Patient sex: M
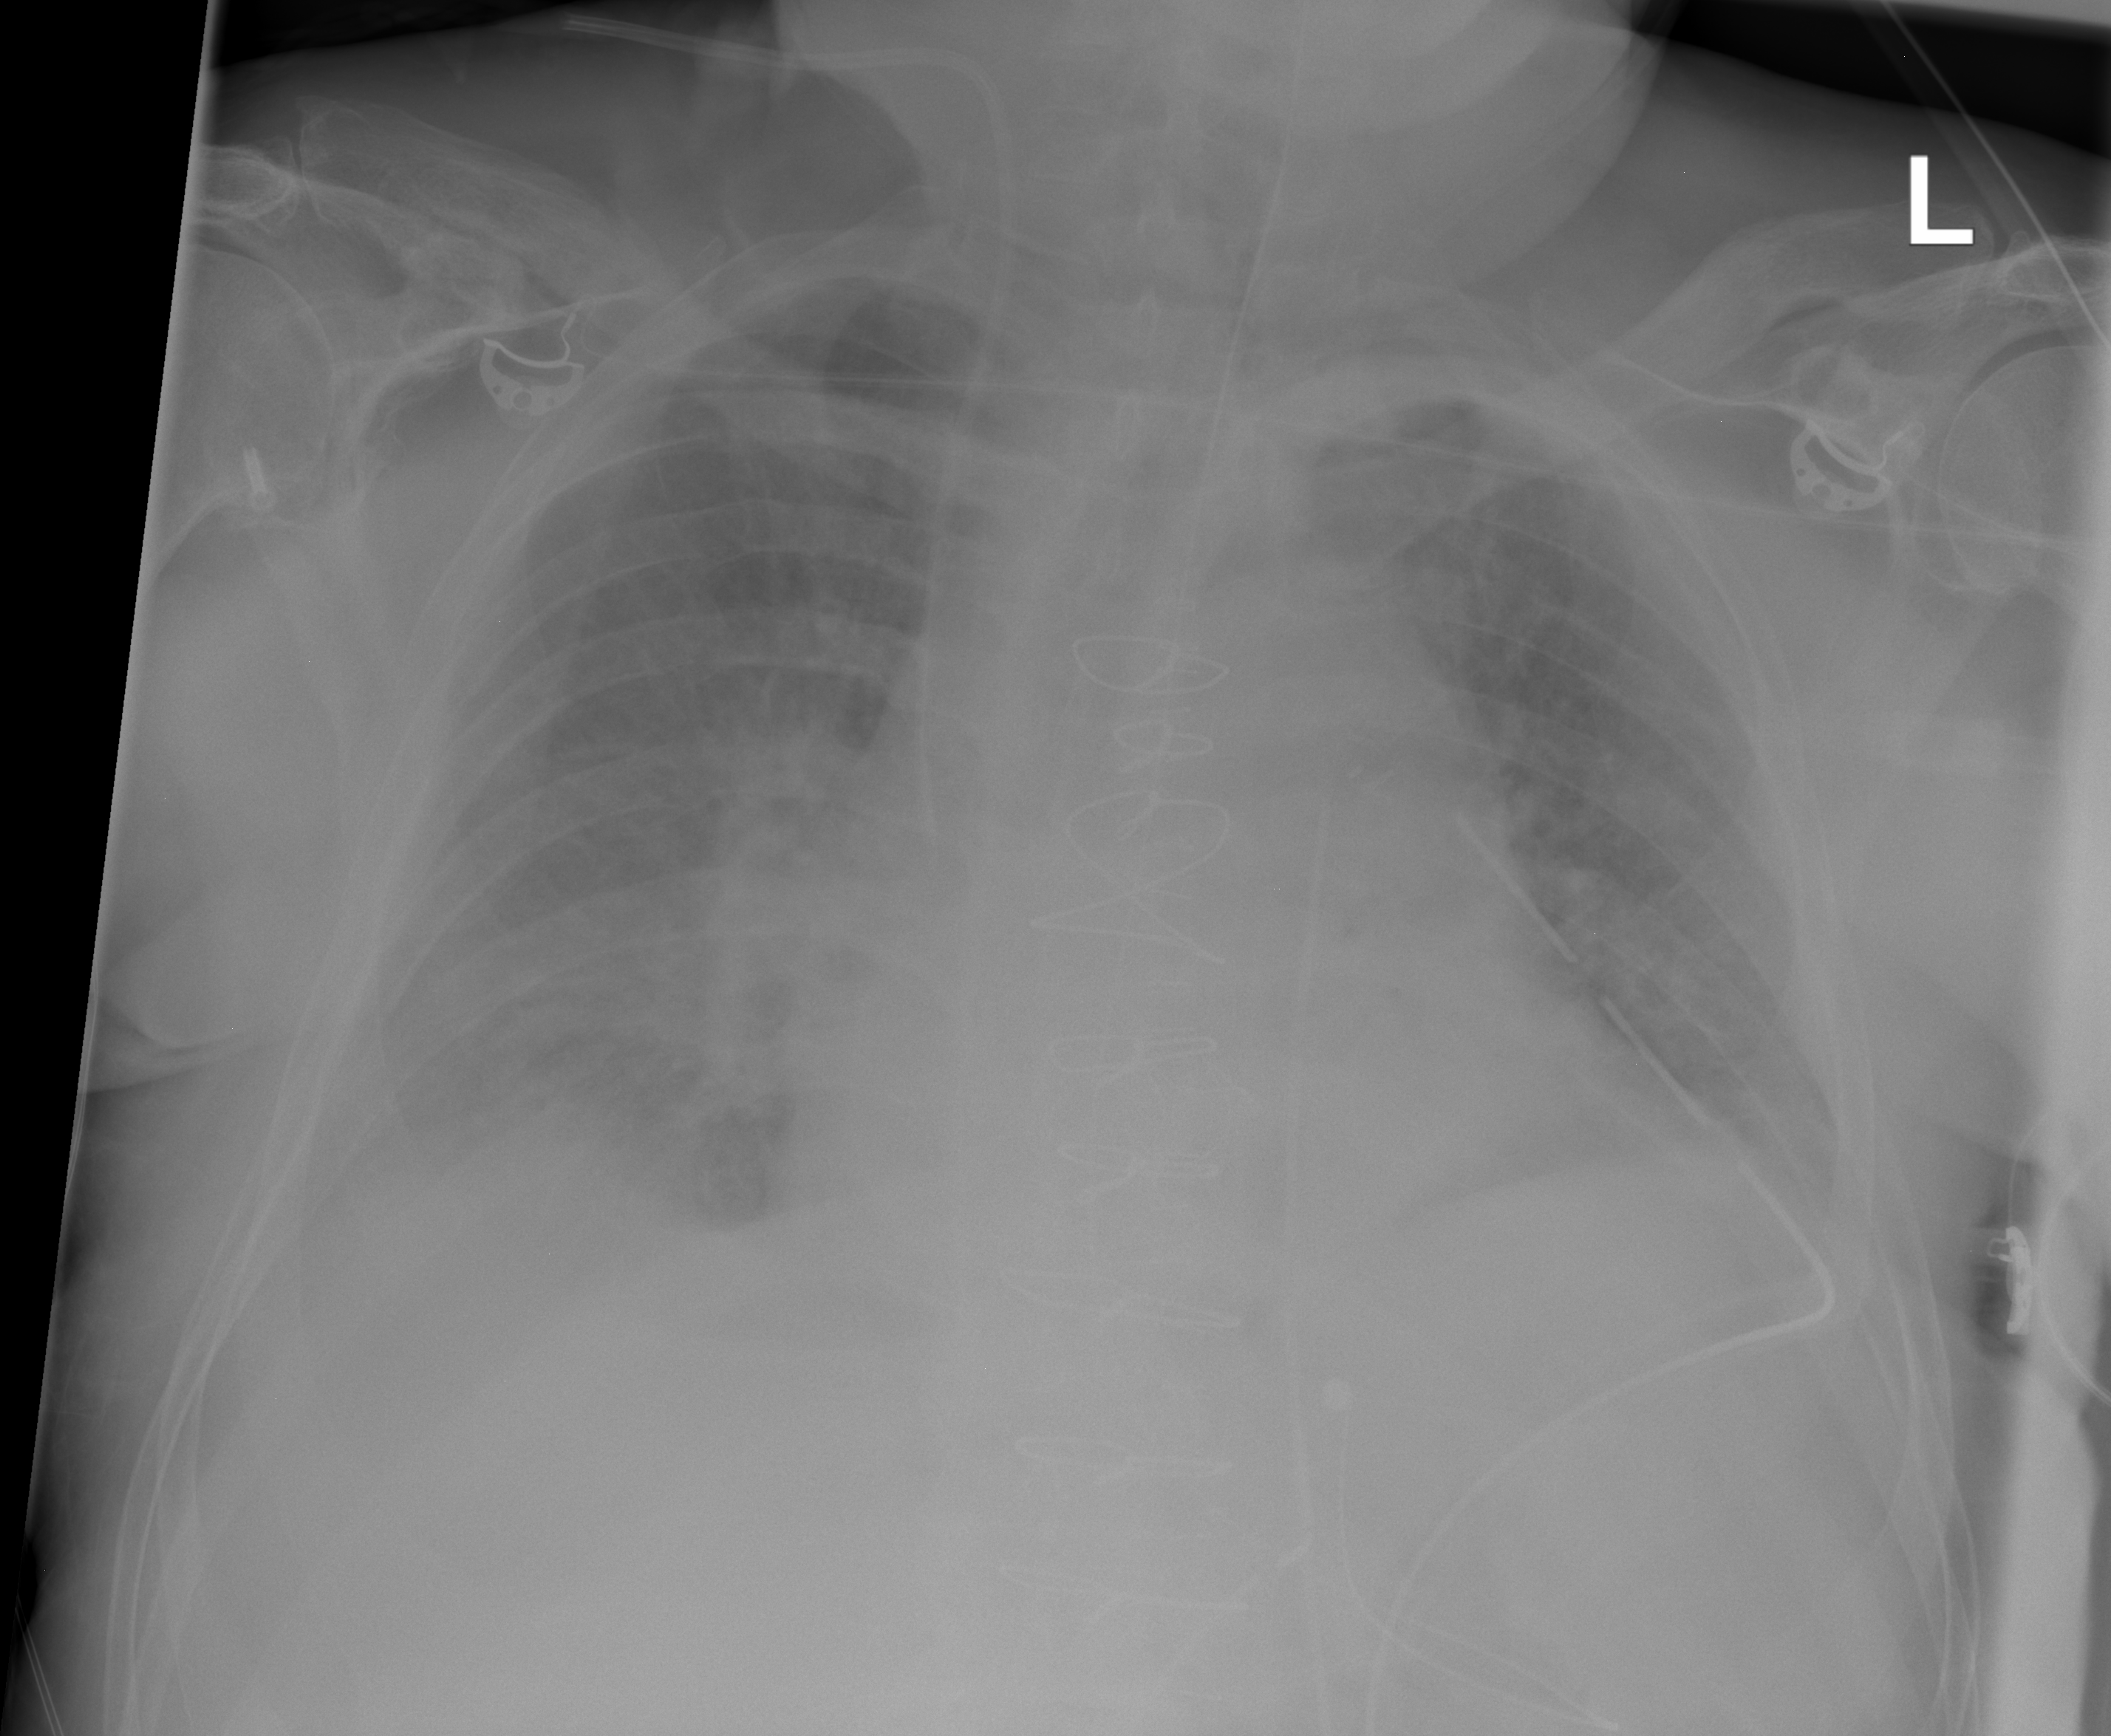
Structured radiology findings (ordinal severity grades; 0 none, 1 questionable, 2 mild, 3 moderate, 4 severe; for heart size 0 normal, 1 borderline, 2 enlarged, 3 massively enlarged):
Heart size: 2
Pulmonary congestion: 3
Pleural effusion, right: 2
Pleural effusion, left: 0
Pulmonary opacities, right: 0
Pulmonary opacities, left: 0
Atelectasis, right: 0
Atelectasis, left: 0